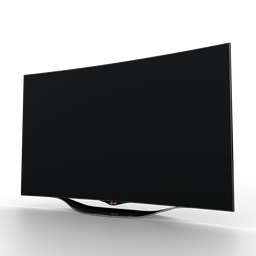
Label: electronics